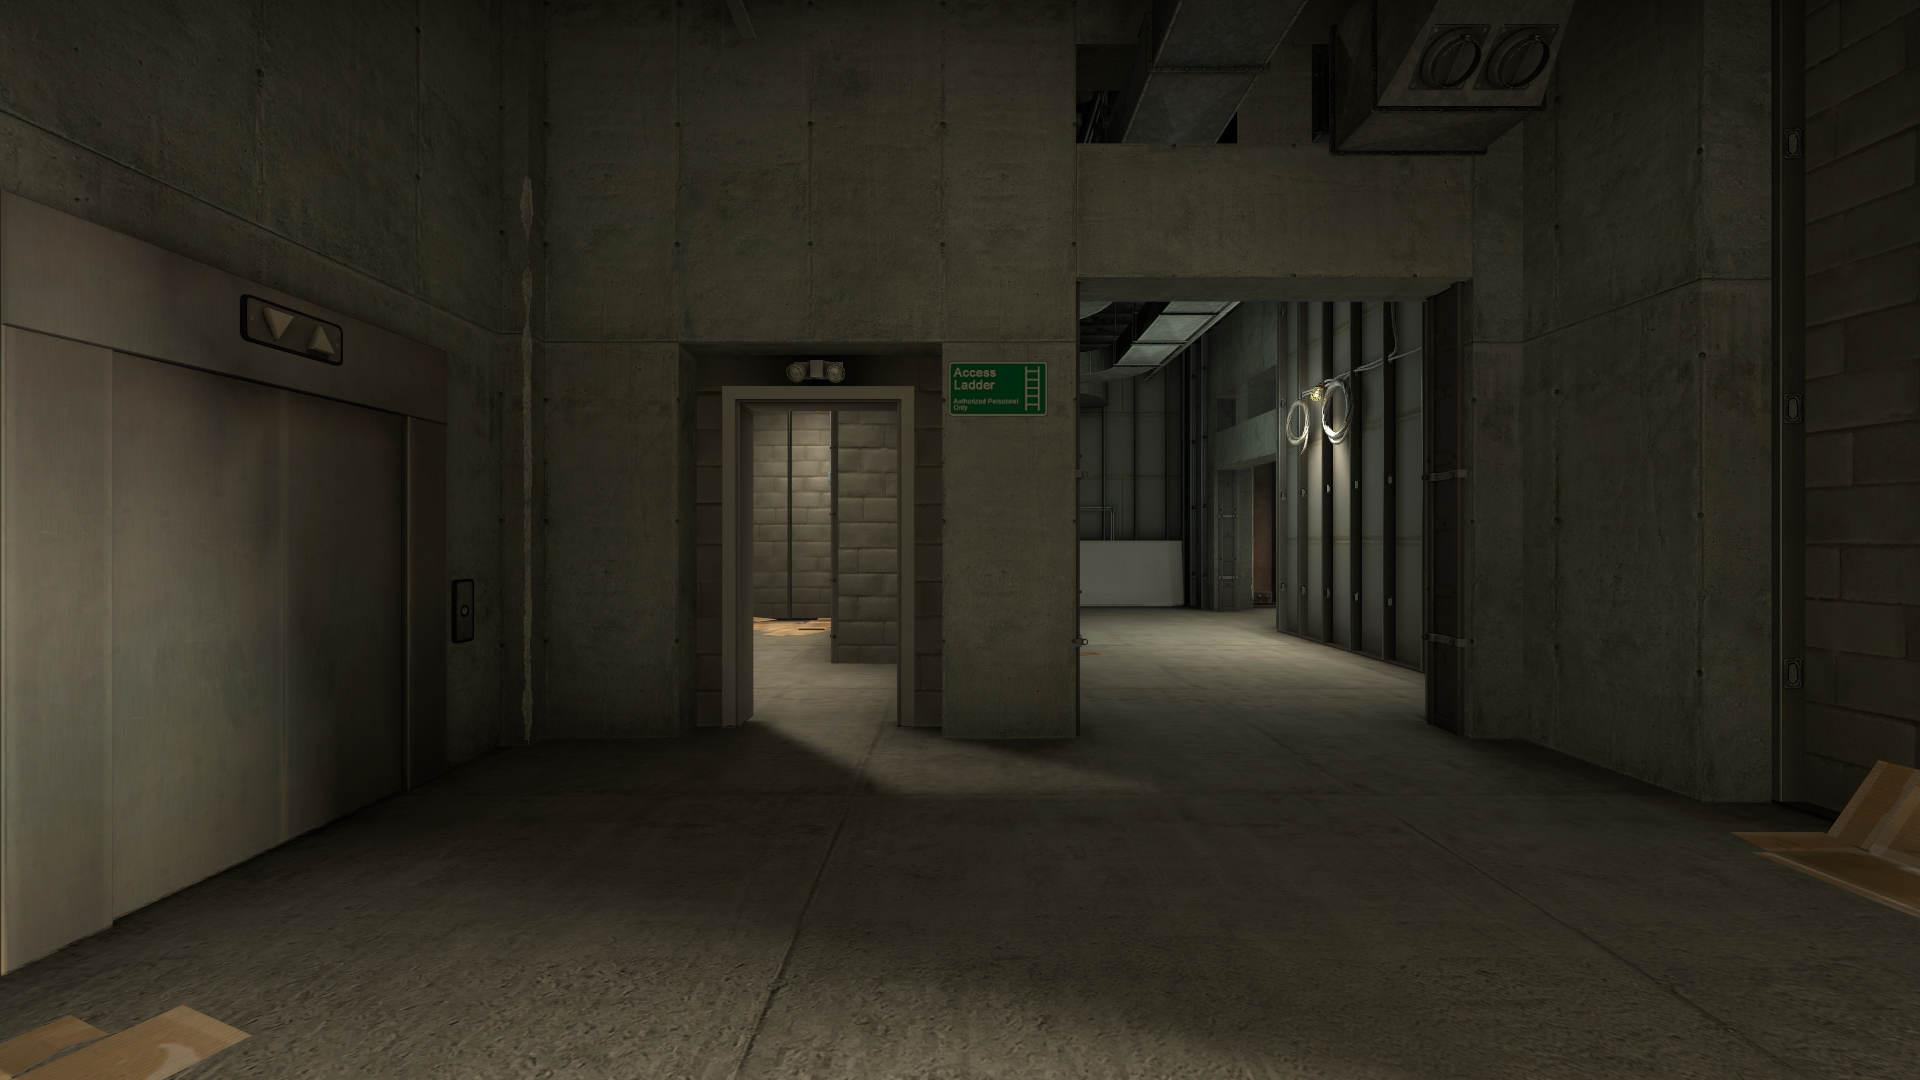
Map: de_vertigo